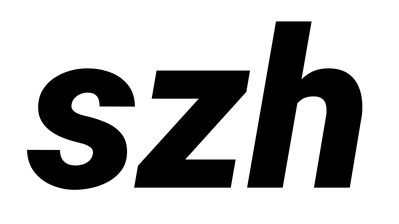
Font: Roboto-Italic_Black_Italic